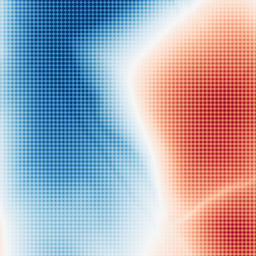
Category: trend_removal
Decomposition family: polynomial
Decomposition parameters: degree: 3
Upsampling method: sinc_hamming
Upsampling parameters: scale: 8
kernel_size: 8
Upsampling scale: 8